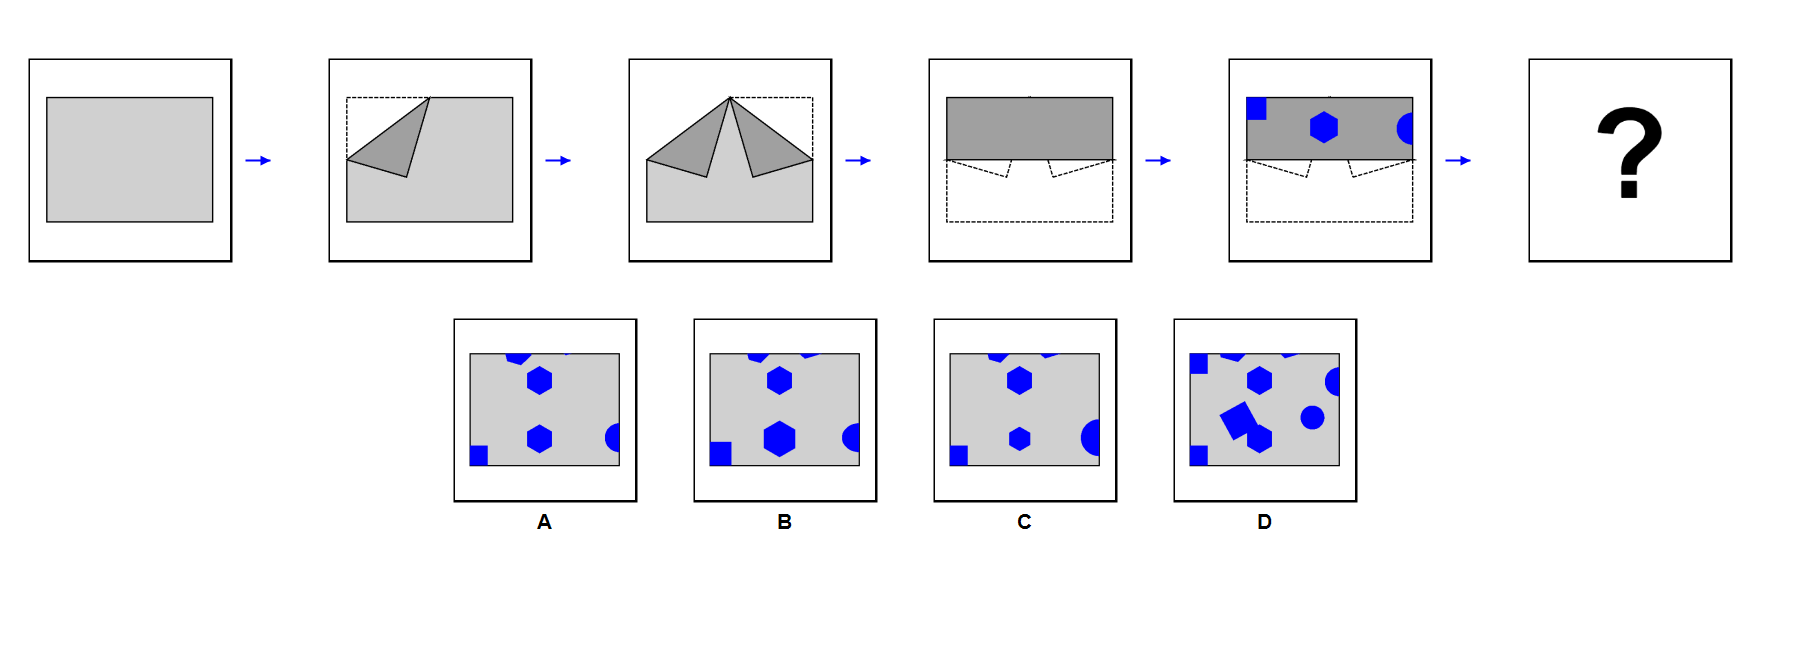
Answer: A